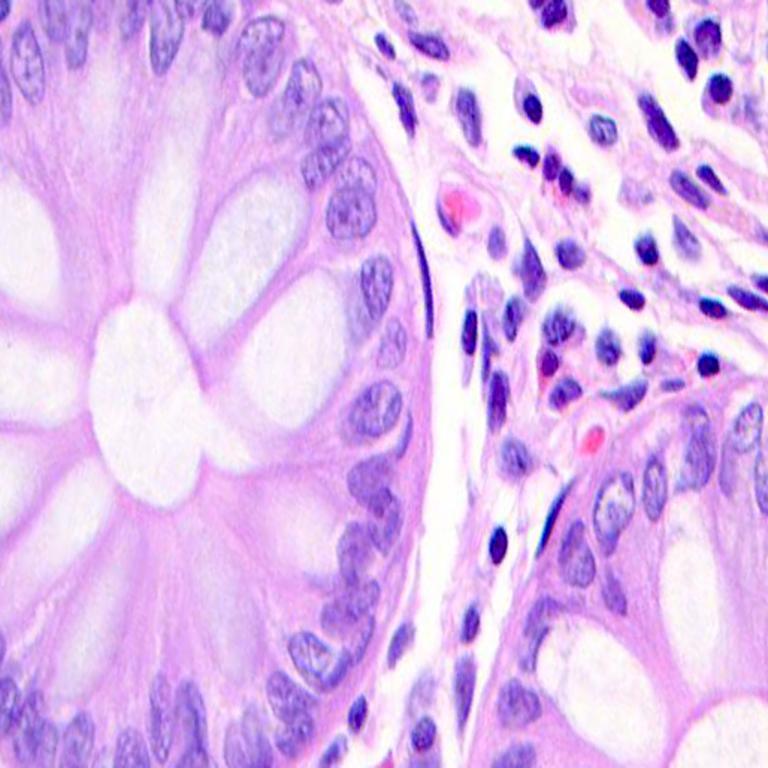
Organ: colon
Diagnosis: benign